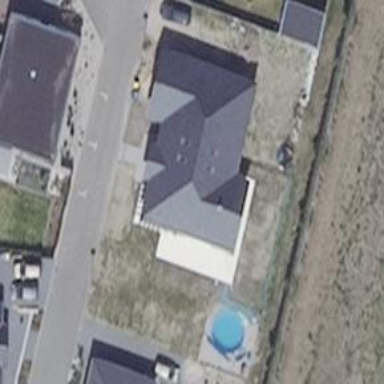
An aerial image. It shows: Detached building.